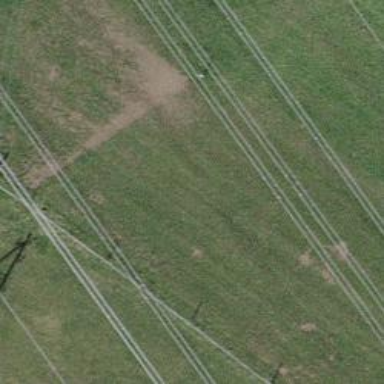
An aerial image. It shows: Fence.